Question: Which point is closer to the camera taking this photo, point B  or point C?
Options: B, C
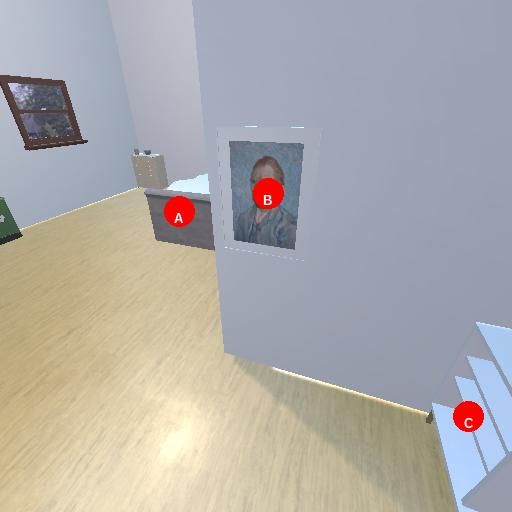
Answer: B